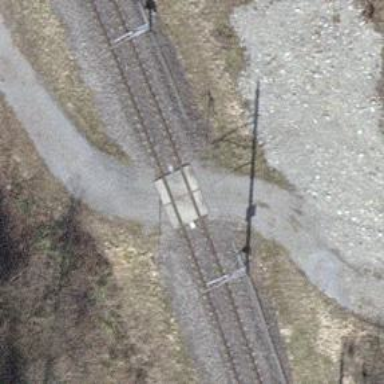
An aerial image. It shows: Railway level crossing.